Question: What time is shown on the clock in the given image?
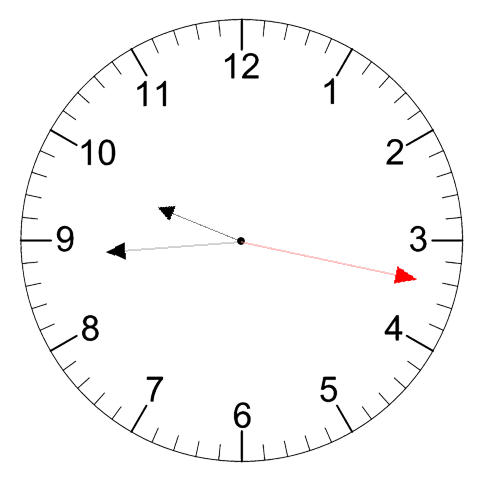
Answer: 09:44:17